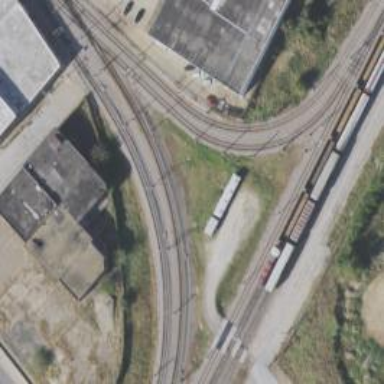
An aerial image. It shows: Light rail electrified with contact line.